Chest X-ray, PA view. Patient: 38 years old, sex F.
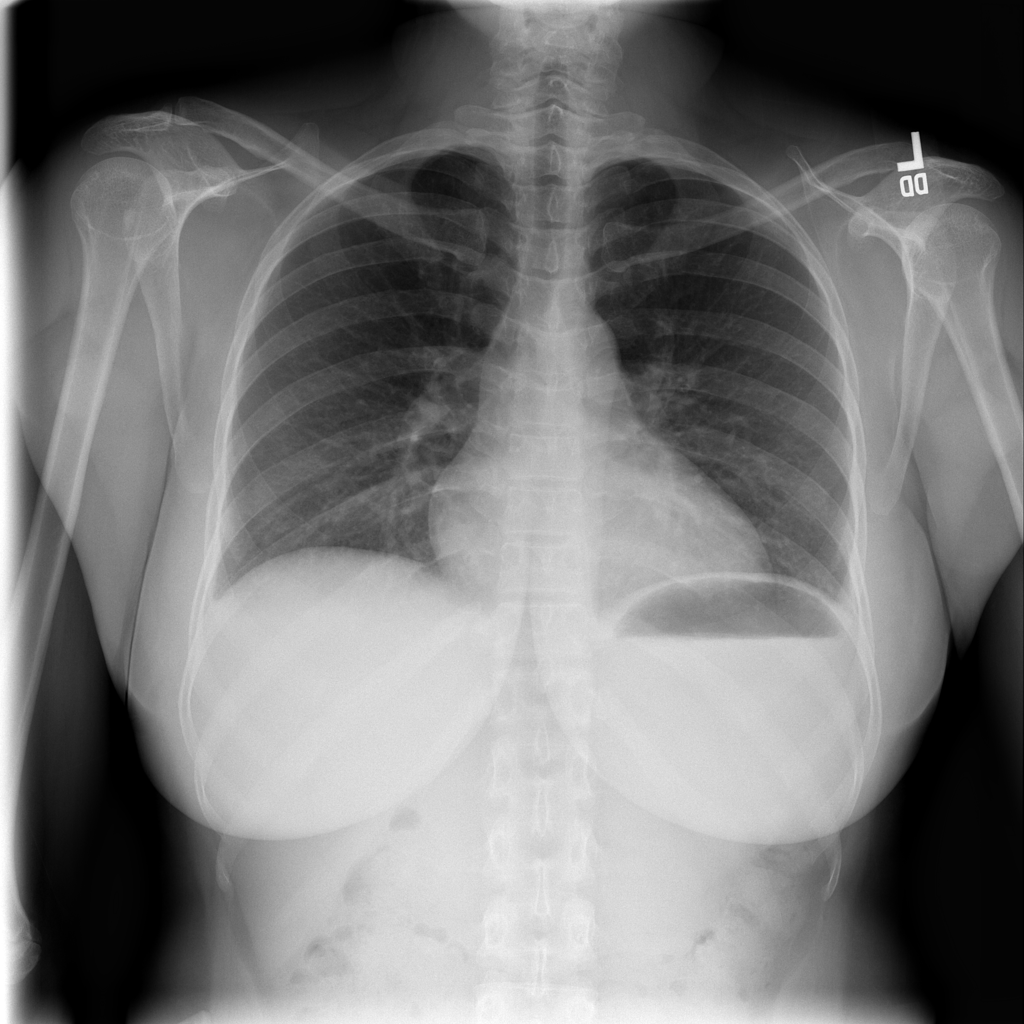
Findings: No Finding